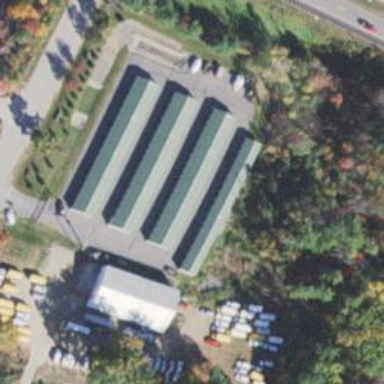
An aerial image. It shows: Storage rental shop.